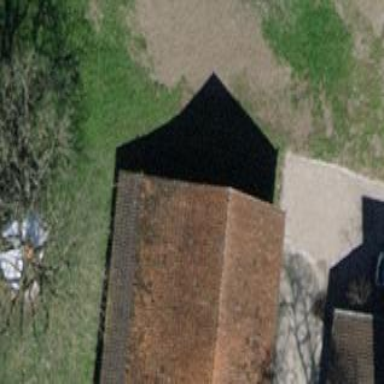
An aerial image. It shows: Farm auxiliary building.